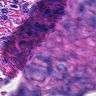
Metastatic tissue present: yes